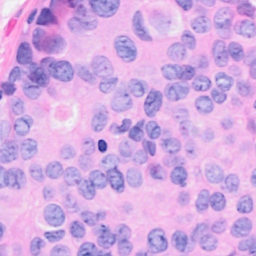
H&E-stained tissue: Breast